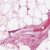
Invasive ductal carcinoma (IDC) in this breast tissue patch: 0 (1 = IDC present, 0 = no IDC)